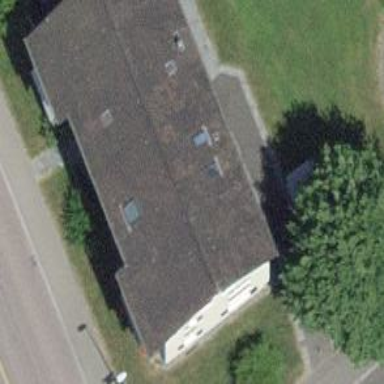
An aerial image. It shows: Building with tiled roof.